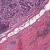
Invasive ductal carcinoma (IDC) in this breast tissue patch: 1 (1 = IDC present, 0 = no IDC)